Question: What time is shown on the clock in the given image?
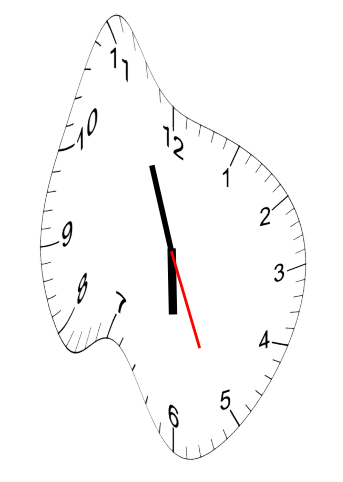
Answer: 05:56:26